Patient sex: F
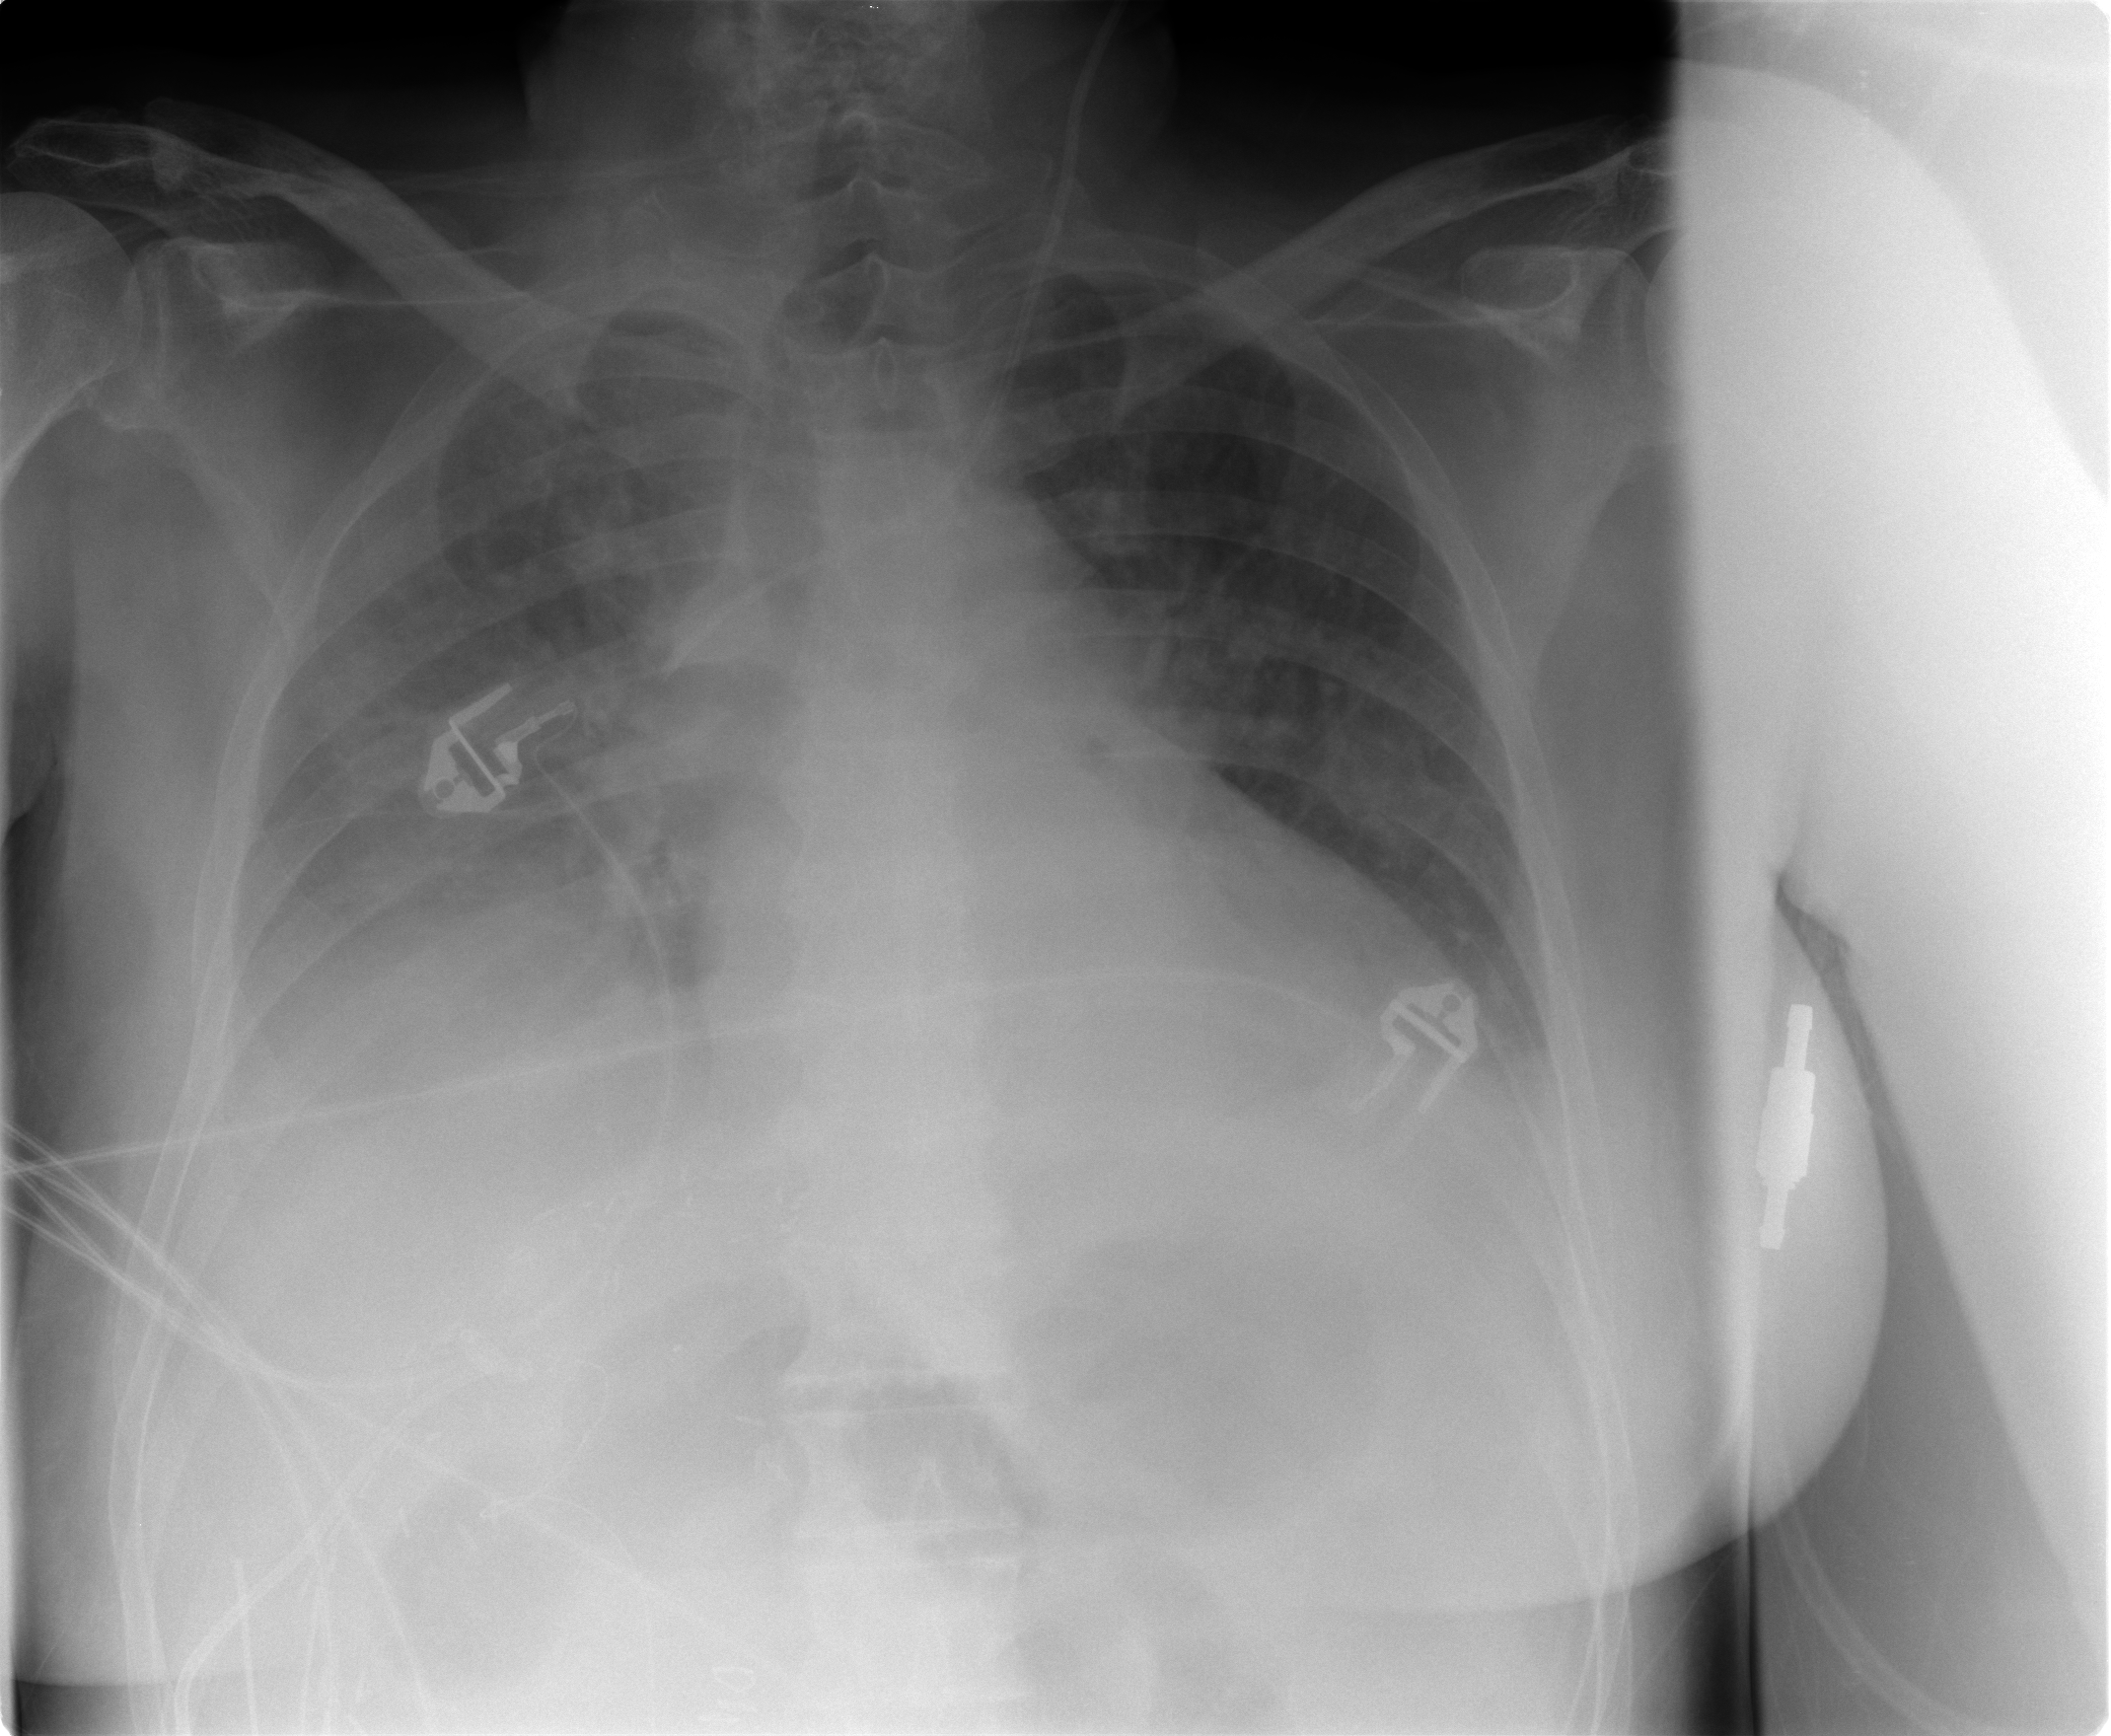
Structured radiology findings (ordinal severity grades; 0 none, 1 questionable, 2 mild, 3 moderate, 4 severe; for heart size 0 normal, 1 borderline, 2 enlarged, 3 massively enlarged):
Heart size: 1
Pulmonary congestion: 2
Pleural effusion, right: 3
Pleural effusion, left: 1
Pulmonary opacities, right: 2
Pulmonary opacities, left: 0
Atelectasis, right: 2
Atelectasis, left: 2